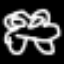
Label: frog